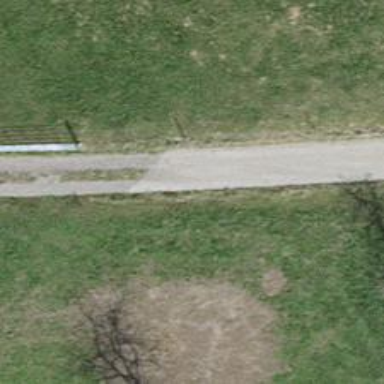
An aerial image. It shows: Fence is in the image.